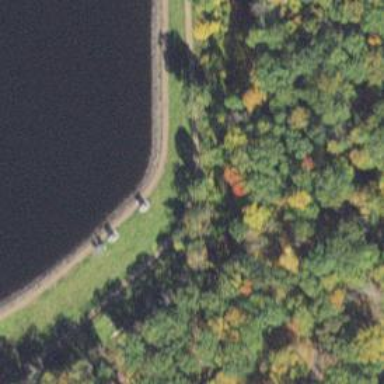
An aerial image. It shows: Dam across waterway.